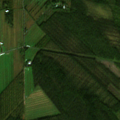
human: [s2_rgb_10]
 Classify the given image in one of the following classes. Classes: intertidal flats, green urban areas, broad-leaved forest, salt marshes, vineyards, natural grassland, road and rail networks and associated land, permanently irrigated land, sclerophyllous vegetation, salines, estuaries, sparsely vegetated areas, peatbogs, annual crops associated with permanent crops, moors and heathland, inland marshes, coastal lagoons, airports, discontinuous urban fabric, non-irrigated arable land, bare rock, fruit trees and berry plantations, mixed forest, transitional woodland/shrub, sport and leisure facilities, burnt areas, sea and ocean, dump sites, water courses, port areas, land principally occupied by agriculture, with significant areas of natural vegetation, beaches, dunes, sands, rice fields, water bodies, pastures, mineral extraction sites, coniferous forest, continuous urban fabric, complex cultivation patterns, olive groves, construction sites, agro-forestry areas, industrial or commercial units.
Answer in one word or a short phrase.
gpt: non-irrigated arable land, coniferous forest, mixed forest, transitional woodland/shrub